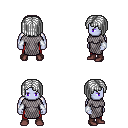
a pixel art fantasy rpg character, male body template, dark elf, purple skin, chain mail, red pants, white pageboy hairstyle, white cloth bracers, maroon shoes, four views (front, back, left, right), 2x2 character sprite sheet, small pixel art, hard edges, no anti-aliasing